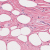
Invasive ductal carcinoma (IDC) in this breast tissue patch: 0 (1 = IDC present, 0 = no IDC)